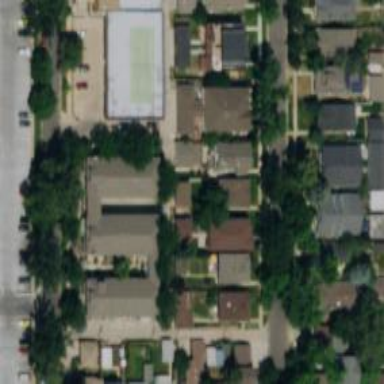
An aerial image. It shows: Alley classified as service road.